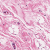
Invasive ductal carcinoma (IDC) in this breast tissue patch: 0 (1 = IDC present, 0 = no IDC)